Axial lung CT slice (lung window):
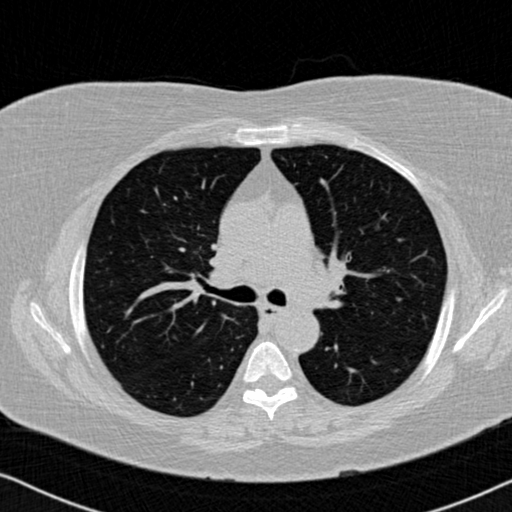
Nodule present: yes
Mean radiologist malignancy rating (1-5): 3